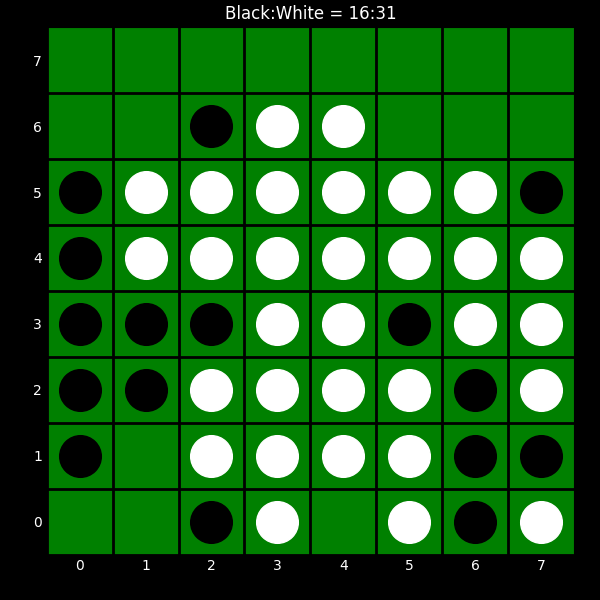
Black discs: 16
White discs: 31